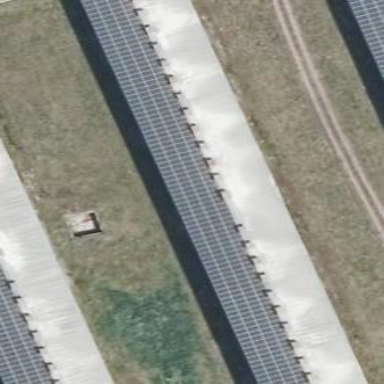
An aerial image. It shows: Building equipped with solar photovoltaic panel for generating electricity. The small installation is solar power generator.